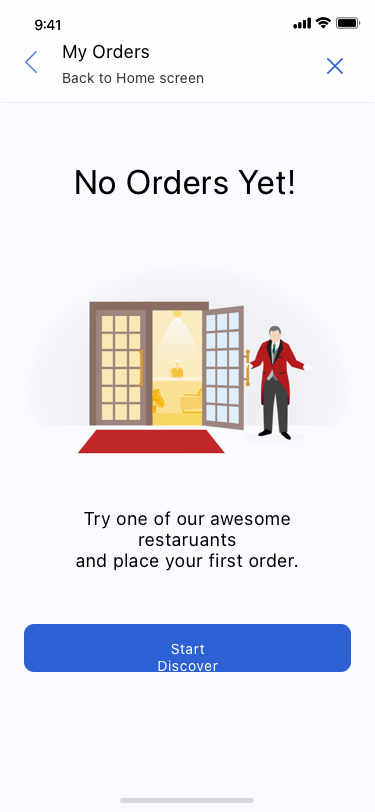
Text in this UI design:
My Orders
Back to Home screen
No Orders Yet!
Try one of our awesome restaruants
and place your first order.

Start Discover